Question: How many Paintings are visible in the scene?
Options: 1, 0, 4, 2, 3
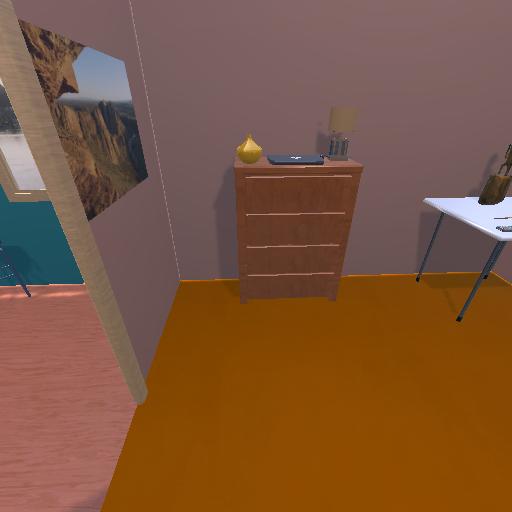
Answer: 1